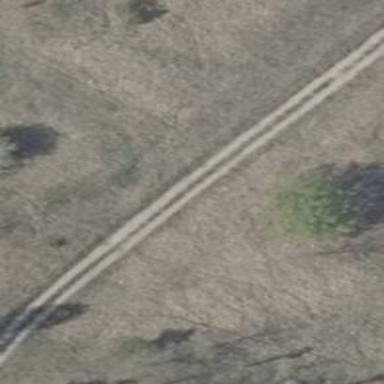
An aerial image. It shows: Sandy track with grade3 tracktype.